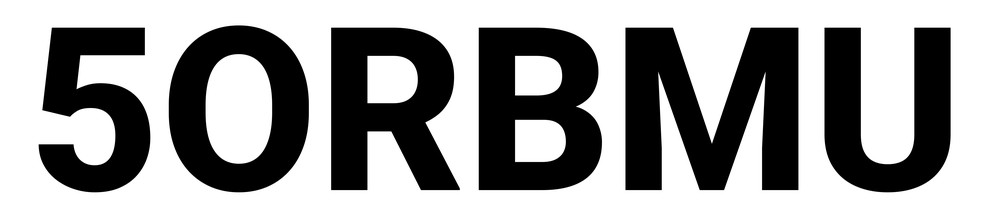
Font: Roboto_ExtraBold